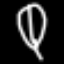
Label: leaf